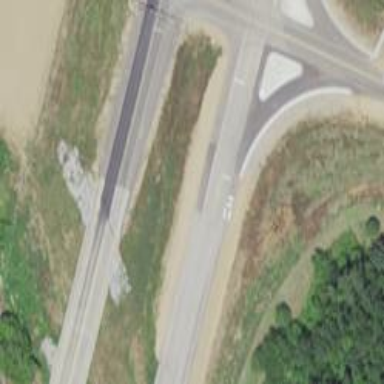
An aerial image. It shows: Primary highway with asphalt surface. It is dual carriageway.